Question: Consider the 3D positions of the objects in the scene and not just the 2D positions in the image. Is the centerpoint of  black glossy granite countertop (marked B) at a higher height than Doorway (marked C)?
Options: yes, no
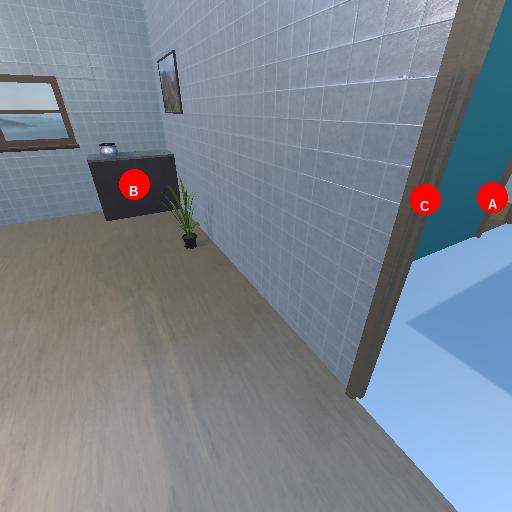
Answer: yes